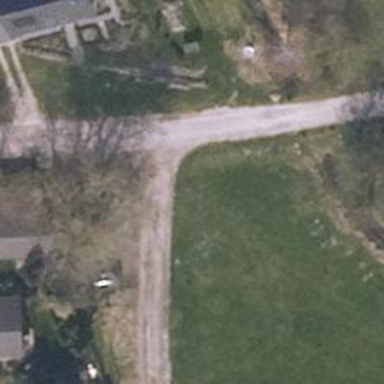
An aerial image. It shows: Residential road.